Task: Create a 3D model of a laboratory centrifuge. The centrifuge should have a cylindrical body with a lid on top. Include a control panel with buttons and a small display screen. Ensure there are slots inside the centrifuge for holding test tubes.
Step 42:
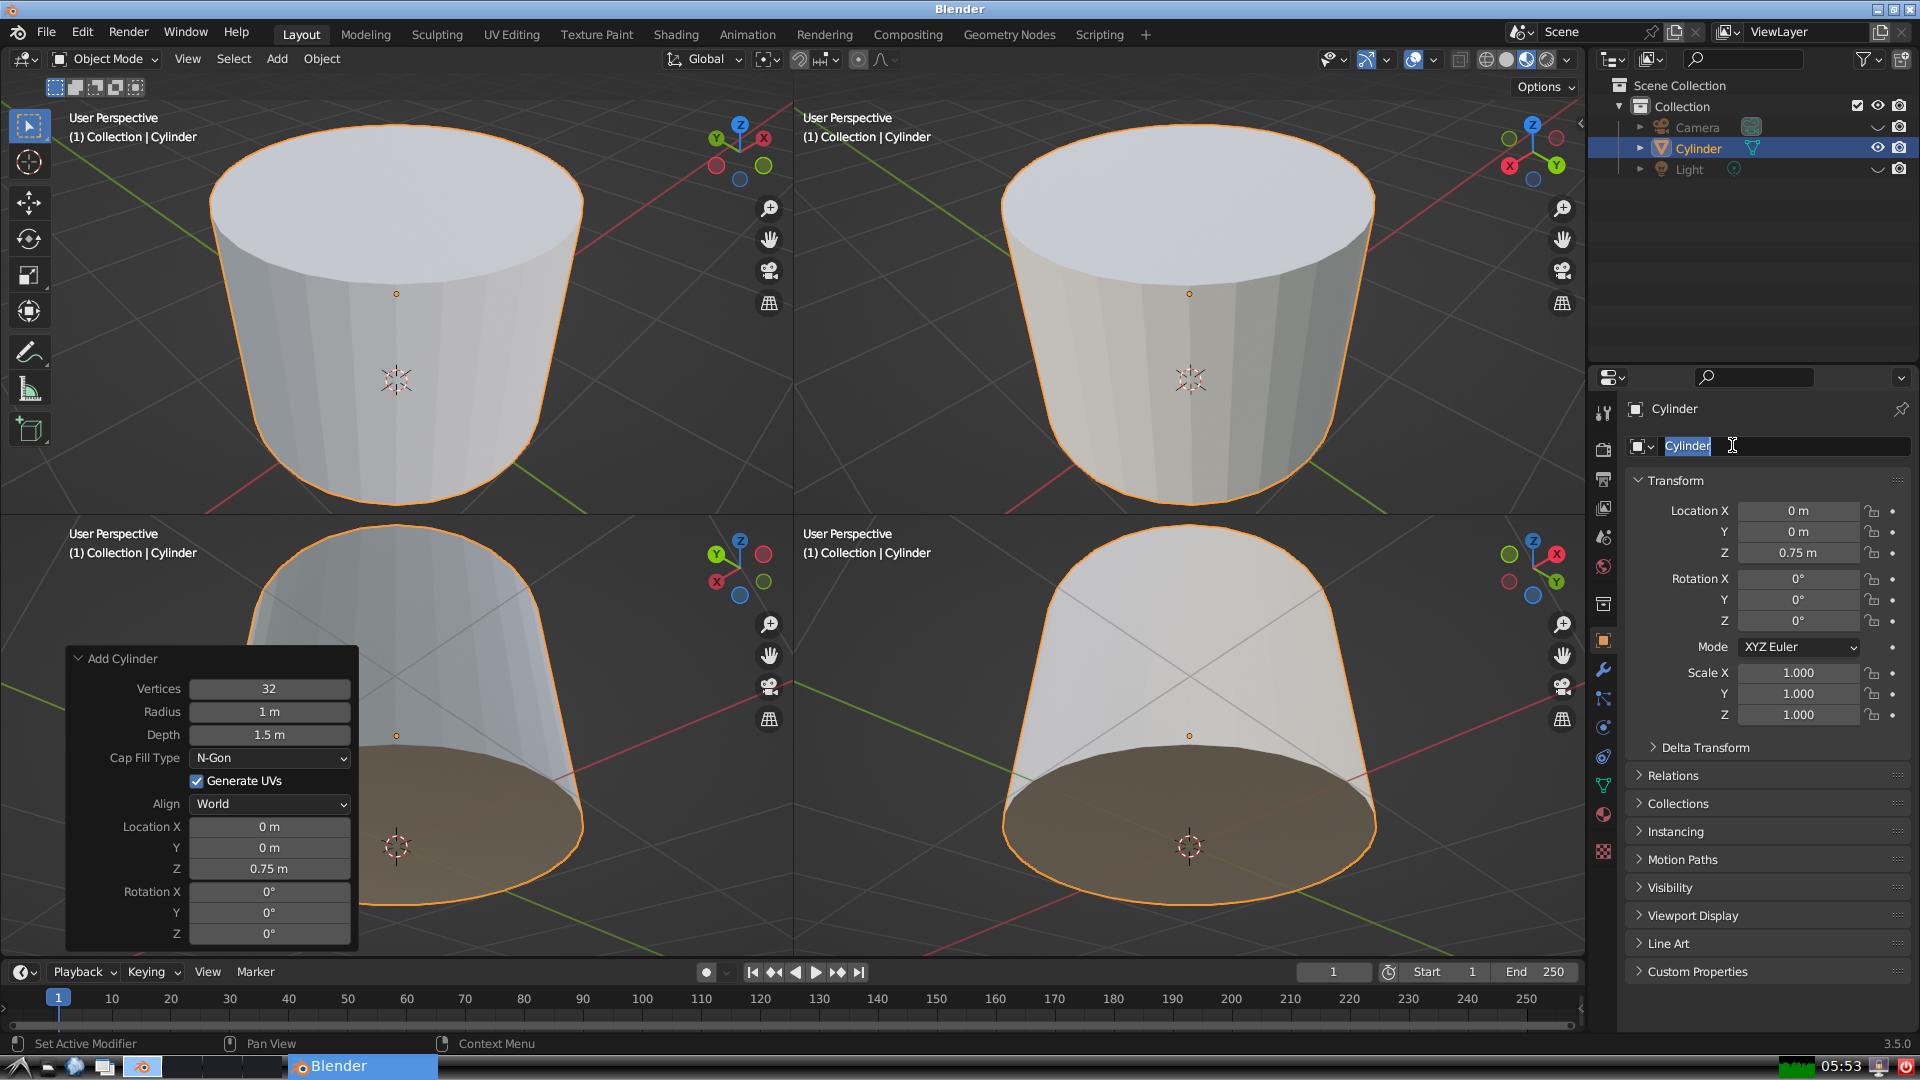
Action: input_text: n_Centrifuge Body